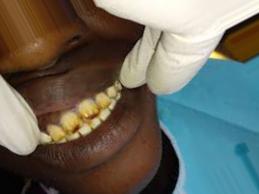
Condition: Tooth Discoloration